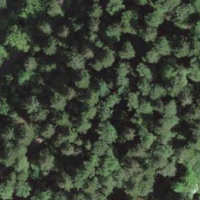
EUNIS habitat code: 44
Species observed at this site:
Cardamine heptaphylla